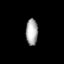
Tissue: lung
Cell type: Epithelial cells
Senescence score: 0.5979
Nuclear area (px): 306
Mean DAPI intensity: 170